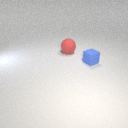
large red rubber sphere behind small blue rubber cube